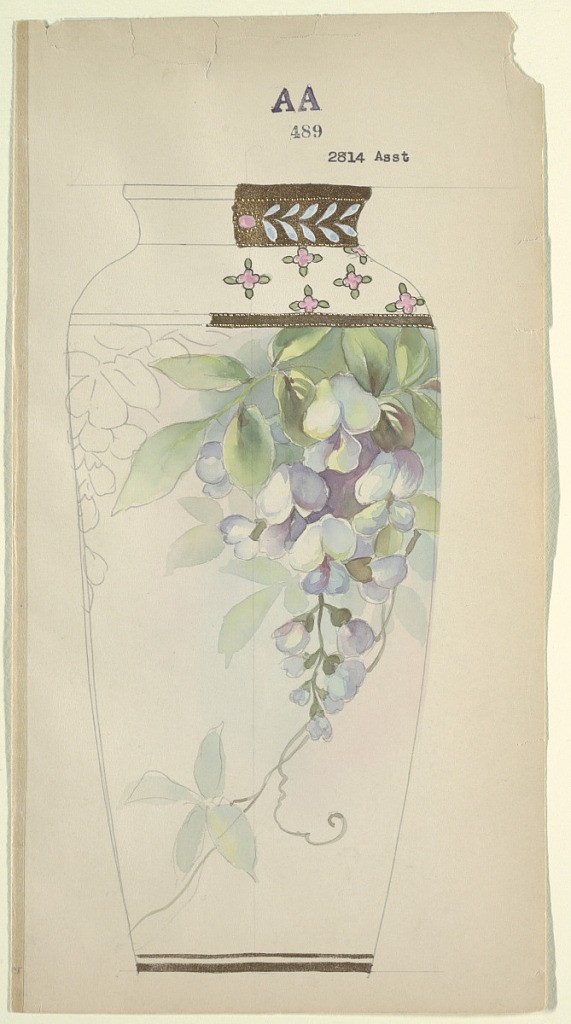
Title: Design for a Vase
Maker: Noritake, Japan and New York, New York, USA
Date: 1880–1910
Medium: Brush and watercolor, gold, white gouache, pen and black ink, graphite on cream paper
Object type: Drawing
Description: Design for a vase with floral decoration containing purple flower buds with green leaves on body; rim is gold with laurel leaves in white; neck has small pink flowers. Design is unfinished at upper left.